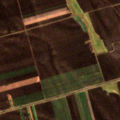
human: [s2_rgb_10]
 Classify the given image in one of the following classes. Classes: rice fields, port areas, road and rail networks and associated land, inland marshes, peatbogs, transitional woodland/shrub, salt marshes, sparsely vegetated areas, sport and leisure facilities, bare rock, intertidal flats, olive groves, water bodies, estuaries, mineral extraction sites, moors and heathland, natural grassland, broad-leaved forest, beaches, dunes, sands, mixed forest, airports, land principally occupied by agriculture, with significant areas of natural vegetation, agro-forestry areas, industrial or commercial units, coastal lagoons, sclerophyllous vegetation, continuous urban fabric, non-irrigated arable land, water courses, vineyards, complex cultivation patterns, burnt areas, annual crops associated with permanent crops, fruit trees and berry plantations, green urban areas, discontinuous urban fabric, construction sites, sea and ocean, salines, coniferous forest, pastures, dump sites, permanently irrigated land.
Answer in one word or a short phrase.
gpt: non-irrigated arable land